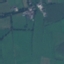
Land use / land cover class: Pasture